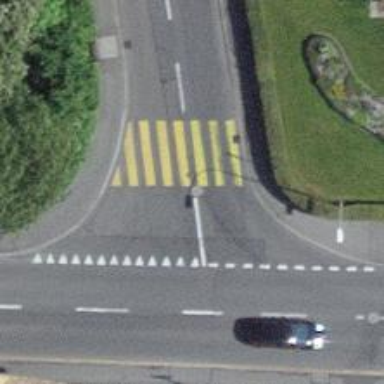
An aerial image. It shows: Uncontrolled zebra crossing with zebra markings.